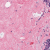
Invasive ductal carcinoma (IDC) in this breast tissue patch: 0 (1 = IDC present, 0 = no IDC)